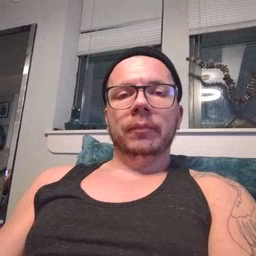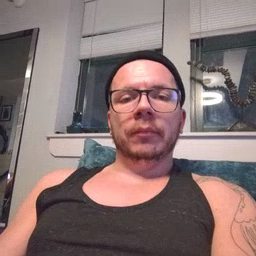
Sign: cut